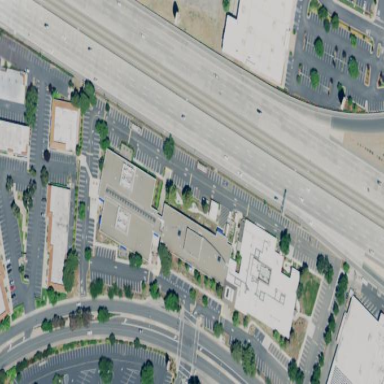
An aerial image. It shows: Healthcare clinic.